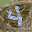
Label: 4